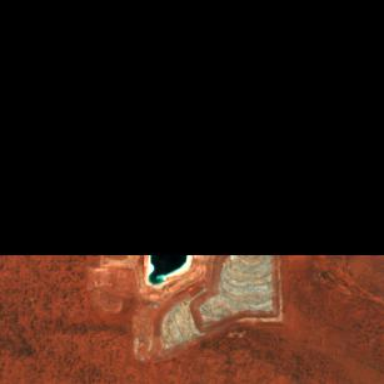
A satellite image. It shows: Industrial area used for mining operations.